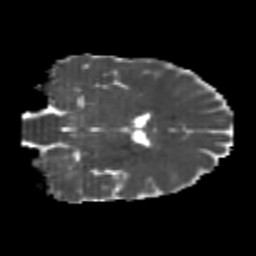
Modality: MD
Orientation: coronal
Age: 20
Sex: male
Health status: healthy
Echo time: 0.074 s